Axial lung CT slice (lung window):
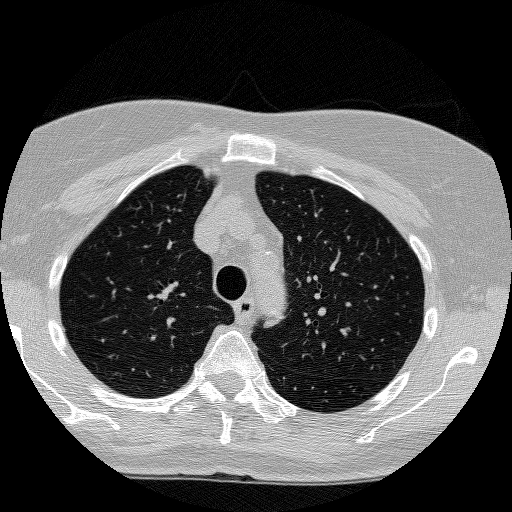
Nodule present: no